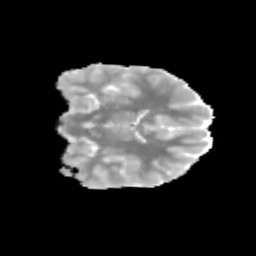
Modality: MD
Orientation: coronal
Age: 10
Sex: male
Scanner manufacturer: siemens
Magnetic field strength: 3 T
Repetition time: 3.8 s
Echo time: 0.07 s